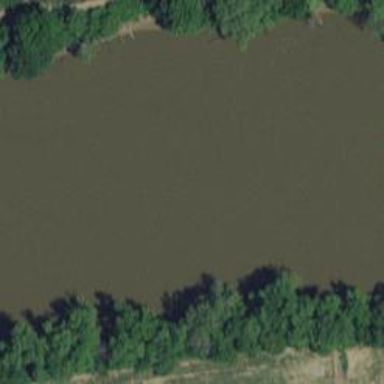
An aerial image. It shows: Beautiful river scene.